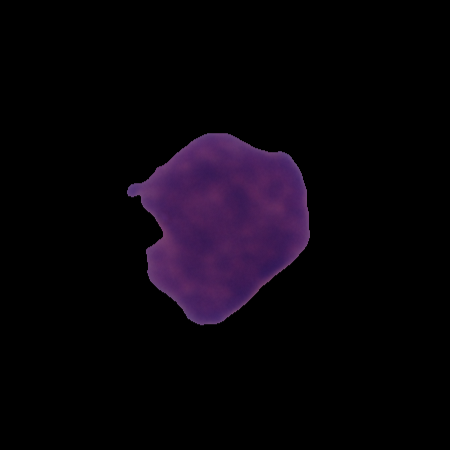
Label: healthy